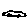
Label: car